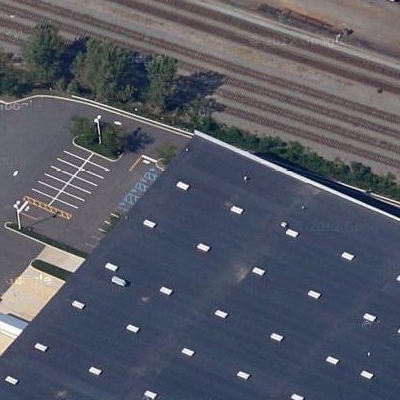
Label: Industry